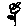
Label: flower